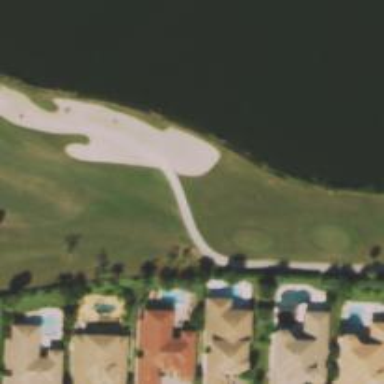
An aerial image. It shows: Golf tee.